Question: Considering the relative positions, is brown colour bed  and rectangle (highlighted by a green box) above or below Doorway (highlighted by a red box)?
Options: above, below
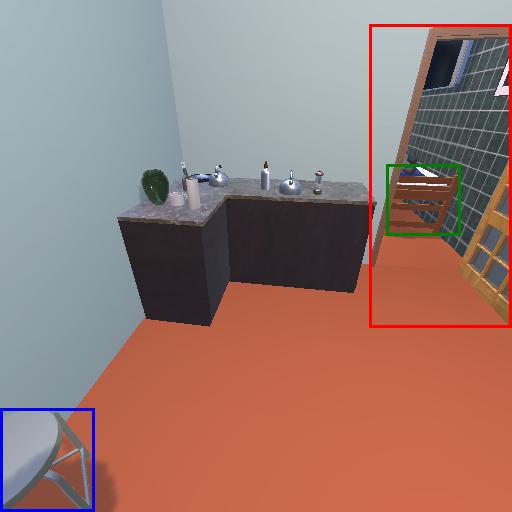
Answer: above